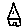
Label: house